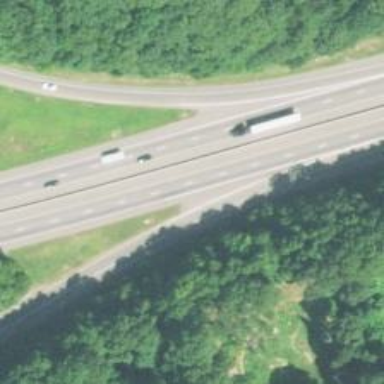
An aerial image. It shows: Motorway link.